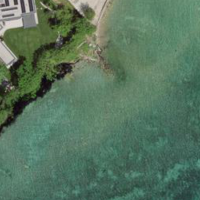
EUNIS habitat code: 14
Species observed at this site:
Heracleum sphondylium
Acer campestre